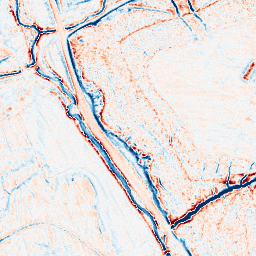
Category: edge_preserving
Decomposition family: anisotropic_diffusion
Decomposition parameters: iterations: 20
kappa: 30
gamma: 0.1
Upsampling method: quartic
Upsampling parameters: scale: 2
Upsampling scale: 2